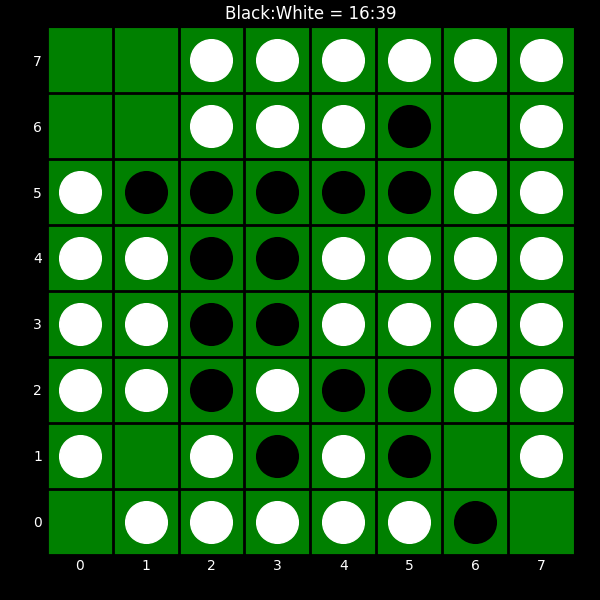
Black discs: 16
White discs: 39